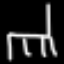
Label: chair